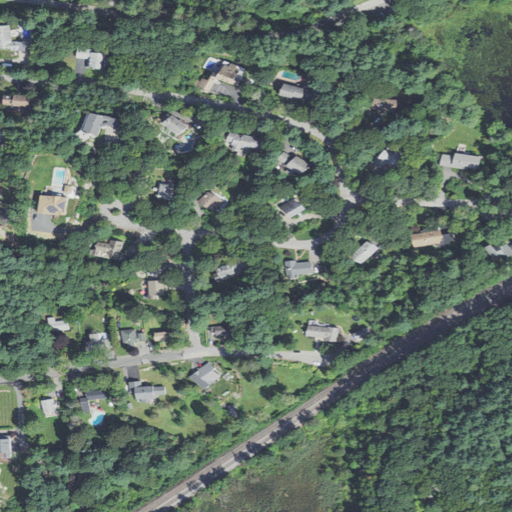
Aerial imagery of mountain in Massachusetts named Hildreth Hill containing low intensity development, open development, medium intensity development, woody wetlands, evergreen forest, high intensity development, and open water